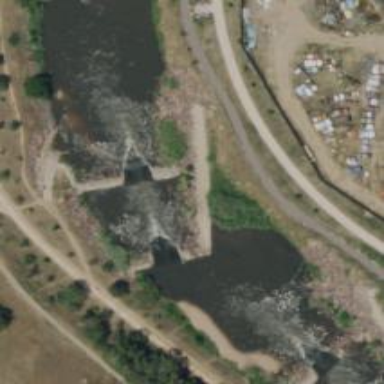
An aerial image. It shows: Weir in waterway.